Question: SOLVED: the issue was that the classes were set as characters rather than factor/numeric
I am trying to make a stacked bar chart from a long format data frame which I've created. The bar chart does come up correctly format wise but the data is incorrect to what is in the data frame. Here is my data:
'''
1 Macrolides X3 2.85
2 Penicillins X3 6.64
3 Cephalosporins X3 1.70
4 Quinolones X3 1.36
5 Tetracyclines X3 1.19
6 Macrolides Belgium 2.62
7 Penicillins Belgium 16.28
8 Cephalosporins Belgium 1.59
9 Quinolones Belgium 2.69
10 Tetracyclines Belgium 2.10
11 Macrolides Bulgaria 2.49
12 Penicillins Bulgaria 8.05
13 Cephalosporins Bulgaria 2.32
14 Quinolones Bulgaria 1.99
15 Tetracyclines Bulgaria 1.71
16 Macrolides Cyprus 2.86
17 Penicillins Cyprus 14.43
18 Cephalosporins Cyprus 5.41
19 Quinolones Cyprus 4.10
20 Tetracyclines Cyprus 3.27
21 Macrolides Czech 3.25
22 Penicillins Czech 7.60
23 Cephalosporins Czech 1.62
24 Quinolones Czech 1.22
25 Tetracyclines Czech 2.27
26 Macrolides Denmark 2.34
27 Penicillins Denmark 10.29
28 Cephalosporins Denmark 0.03
29 Quinolones Denmark 0.51
30 Tetracyclines Denmark 1.70
31 Macrolides Estonia 2.06
32 Penicillins Estonia 4.22
33 Cephalosporins Estonia 0.88
34 Quinolones Estonia 0.81
35 Tetracyclines Estonia 1.89
36 Macrolides Finland 1.23
37 Penicillins Finland 6.61
38 Cephalosporins Finland 2.33
39 Quinolones Finland 0.88
40 Tetracyclines Finland 4.09
41 Macrolides France 2.63
42 Penicillins France 15.62
43 Cephalosporins France 2.67
44 Quinolones France 2.00
45 Tetracyclines France 3.16
46 Macrolides Germany 2.09
47 Penicillins Germany 4.10
48 Cephalosporins Germany 2.61
49 Quinolones Germany 1.51
50 Tetracyclines Germany 2.74
51 Macrolides Greece 8.55
52 Penicillins Greece 12.87
53 Cephalosporins Greece 8.91
54 Quinolones Greece 2.89
55 Tetracyclines Greece 2.31
56 Macrolides Hungary 2.42
57 Penicillins Hungary 6.69
58 Cephalosporins Hungary 1.92
59 Quinolones Hungary 1.97
60 Tetracyclines Hungary 1.38
61 Macrolides Iceland 1.40
62 Penicillins Iceland 12.08
63 Cephalosporins Iceland 0.62
64 Quinolones Iceland 1.02
65 Tetracyclines Iceland 5.05
66 Macrolides Ireland 3.63
67 Penicillins Ireland 10.65
68 Cephalosporins Ireland 1.21
69 Quinolones Ireland 0.91
70 Tetracyclines Ireland 2.60
71 Macrolides Italy 4.98
72 Penicillins Italy 14.55
73 Cephalosporins Italy 2.55
74 Quinolones Italy 3.45
75 Tetracyclines Italy 0.53
76 Macrolides Lativa 1.03
77 Penicillins Lativa 5.59
78 Cephalosporins Lativa 0.57
79 Quinolones Lativa 0.91
80 Tetracyclines Lativa 2.38
81 Macrolides Lithuania 1.44
82 Penicillins Lithuania 6.99
83 Cephalosporins Lithuania 0.80
84 Quinolones Lithuania 0.83
85 Tetracyclines Lithuania 1.38
86 Macrolides Luxembourg 3.46
87 Penicillins Luxembourg 13.96
88 Cephalosporins Luxembourg 4.18
89 Quinolones Luxembourg 2.94
90 Tetracyclines Luxembourg 2.04
91 Macrolides Malta 2.97
92 Penicillins Malta 9.80
93 Cephalosporins Malta 5.04
94 Quinolones Malta 1.79
95 Tetracyclines Malta 1.02
96 Macrolides Netherlands 1.31
97 Penicillins Netherlands 4.36
98 Cephalosporins Netherlands 0.04
99 Quinolones Netherlands 0.87
100 Tetracyclines Netherlands 2.66
101 Macrolides Norway 1.55
102 Penicillins Norway 6.77
103 Cephalosporins Norway 0.12
104 Quinolones Norway 0.54
105 Tetracyclines Norway 2.77
106 Macrolides Poland 2.89
107 Penicillins Poland 9.43
108 Cephalosporins Poland 2.44
109 Quinolones Poland 1.23
110 Tetracyclines Poland 2.10
111 Macrolides Portugal 3.37
112 Penicillins Portugal 12.08
113 Cephalosporins Portugal 1.81
114 Quinolones Portugal 2.97
115 Tetracyclines Portugal 0.71
116 Macrolides Slovenia 1.89
117 Penicillins Slovenia 9.67
118 Cephalosporins Slovenia 0.40
119 Quinolones Slovenia 1.10
120 Tetracyclines Slovenia 0.04
121 Macrolides Spain 1.88
122 Penicillins Spain 12.64
123 Cephalosporins Spain 1.56
124 Quinolones Spain 2.54
125 Tetracyclines Spain 0.70
126 Macrolides Sweden 0.43
127 Penicillins Sweden 7.09
128 Cephalosporins Sweden 0.20
129 Quinolones Sweden 0.77
130 Tetracyclines Sweden 3.33
131 Macrolides UK 2.71
132 Penicillins UK 8.60
133 Cephalosporins UK 0.55
134 Quinolones UK 0.46
135 Tetracyclines UK 4.15
'''
This is the code for how I made the bar chart and a picture of it. As you can see the proportions in the chart are incorrect, e.g. The values for Penicillin use is very high compared the rest of the antibiotics but this isn't shown on my chart. I'm not sure what I've done incorrectly.
'''
barchart <- ggplot(data=chart.new, aes(x = Country, y = DailyDosage, fill = Group, group = Group)) +
geom_bar(stat = "identity") +
coord_flip() +
scale_fill_manual(values = cbPalette) +
labs(title = "Antibiotic Consumption by Group ") +
theme(legend.position = "top")
'''

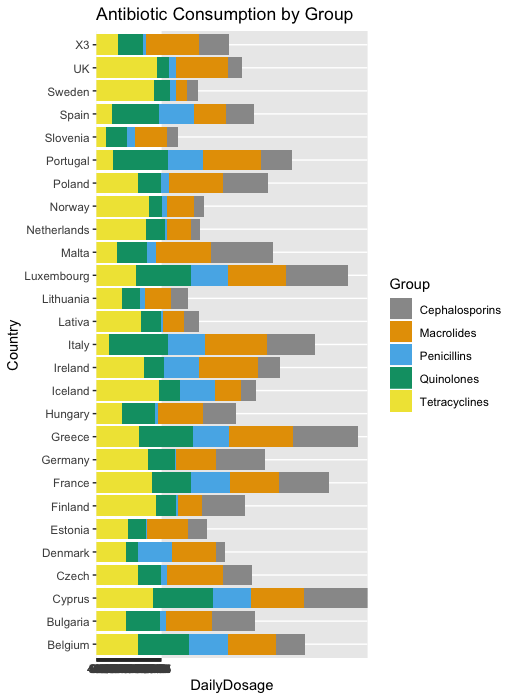
Answer: Similar to @DaveGruenewald, I got the correct values using your code and data. I noticed you had theme(legend.position = "top") while you showed a plot with legend on the side. Is it the same code, for reference you can try what I have below.
What I used from your table above:
'''
chart.new=dput(chart.new)
structure(list(Group = structure(c(2L, 3L, 1L, 4L, 5L, 2L, 3L,
1L, 4L, 5L, 2L, 3L, 1L, 4L, 5L, 2L, 3L, 1L, 4L, 5L, 2L, 3L, 1L,
4L, 5L, 2L, 3L, 1L, 4L, 5L, 2L, 3L, 1L, 4L, 5L, 2L, 3L, 1L, 4L,
5L, 2L, 3L, 1L, 4L, 5L, 2L, 3L, 1L, 4L, 5L, 2L, 3L, 1L, 4L, 5L,
2L, 3L, 1L, 4L, 5L, 2L, 3L, 1L, 4L, 5L, 2L, 3L, 1L, 4L, 5L, 2L,
3L, 1L, 4L, 5L, 2L, 3L, 1L, 4L, 5L, 2L, 3L, 1L, 4L, 5L, 2L, 3L,
1L, 4L, 5L, 2L, 3L, 1L, 4L, 5L, 2L, 3L, 1L, 4L, 5L, 2L, 3L, 1L,
4L, 5L, 2L, 3L, 1L, 4L, 5L, 2L, 3L, 1L, 4L, 5L, 2L, 3L, 1L, 4L,
5L, 2L, 3L, 1L, 4L, 5L, 2L, 3L, 1L, 4L, 5L, 2L, 3L, 1L, 4L, 5L
), .Label = c("Cephalosporins", "Macrolides", "Penicillins",
"Quinolones", "Tetracyclines"), class = "factor"), Country = structure(c(27L,
27L, 27L, 27L, 27L, 1L, 1L, 1L, 1L, 1L, 2L, 2L, 2L, 2L, 2L, 3L,
3L, 3L, 3L, 3L, 4L, 4L, 4L, 4L, 4L, 5L, 5L, 5L, 5L, 5L, 6L, 6L,
6L, 6L, 6L, 7L, 7L, 7L, 7L, 7L, 8L, 8L, 8L, 8L, 8L, 9L, 9L, 9L,
9L, 9L, 10L, 10L, 10L, 10L, 10L, 11L, 11L, 11L, 11L, 11L, 12L,
12L, 12L, 12L, 12L, 13L, 13L, 13L, 13L, 13L, 14L, 14L, 14L, 14L,
14L, 15L, 15L, 15L, 15L, 15L, 16L, 16L, 16L, 16L, 16L, 17L, 17L,
17L, 17L, 17L, 18L, 18L, 18L, 18L, 18L, 19L, 19L, 19L, 19L, 19L,
20L, 20L, 20L, 20L, 20L, 21L, 21L, 21L, 21L, 21L, 22L, 22L, 22L,
22L, 22L, 23L, 23L, 23L, 23L, 23L, 24L, 24L, 24L, 24L, 24L, 25L,
25L, 25L, 25L, 25L, 26L, 26L, 26L, 26L, 26L), .Label = c("Belgium",
"Bulgaria", "Cyprus", "Czech", "Denmark", "Estonia", "Finland",
"France", "Germany", "Greece", "Hungary", "Iceland", "Ireland",
"Italy", "Lativa", "Lithuania", "Luxembourg", "Malta", "Netherlands",
"Norway", "Poland", "Portugal", "Slovenia", "Spain", "Sweden",
"UK", "X3"), class = "factor"), DailyDosage = c(2.85, 6.64, 1.7,
1.36, 1.19, 2.62, 16.28, 1.59, 2.69, 2.1, 2.49, 8.05, 2.32, 1.99,
1.71, 2.86, 14.43, 5.41, 4.1, 3.27, 3.25, 7.6, 1.62, 1.22, 2.27,
2.34, 10.29, 0.03, 0.51, 1.7, 2.06, 4.22, 0.88, 0.81, 1.89, 1.23,
6.61, 2.33, 0.88, 4.09, 2.63, 15.62, 2.67, 2, 3.16, 2.09, 4.1,
2.61, 1.51, 2.74, 8.55, 12.87, 8.91, 2.89, 2.31, 2.42, 6.69,
1.92, 1.97, 1.38, 1.4, 12.08, 0.62, 1.02, 5.05, 3.63, 10.65,
1.21, 0.91, 2.6, 4.98, 14.55, 2.55, 3.45, 0.53, 1.03, 5.59, 0.57,
0.91, 2.38, 1.44, 6.99, 0.8, 0.83, 1.38, 3.46, 13.96, 4.18, 2.94,
2.04, 2.97, 9.8, 5.04, 1.79, 1.02, 1.31, 4.36, 0.04, 0.87, 2.66,
1.55, 6.77, 0.12, 0.54, 2.77, 2.89, 9.43, 2.44, 1.23, 2.1, 3.37,
12.08, 1.81, 2.97, 0.71, 1.89, 9.67, 0.4, 1.1, 0.04, 1.88, 12.64,
1.56, 2.54, 0.7, 0.43, 7.09, 0.2, 0.77, 3.33, 2.71, 8.6, 0.55,
0.46, 4.15)), class = "data.frame", row.names = c(NA, 135L))
'''
Checking chart.new:
'''
str(chart.new)
'data.frame': 135 obs. of 3 variables:
$ Group : Factor w/ 5 levels "Cephalosporins",..: 2 3 1 4 5 2 3 1 4 5 ...
$ Country : Factor w/ 27 levels "Belgium","Bulgaria",..: 27 27 27 27 27 1 1 1 1 1 ...
$ DailyDosage: num 2.85 6.64 1.7 1.36 1.19 ...
'''
Using the default colors:
'''
ggplot(data=chart.new ,aes(x = Country, y = DailyDosage, fill = Group, group = Group))+
geom_bar(stat = "identity")+ coord_flip() +
labs(title = "Antibiotic Consumption by Group ")+
theme(legend.position = "top")
'''
<URL>